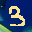
Label: 3